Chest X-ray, PA view. Patient: 42 years old, sex M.
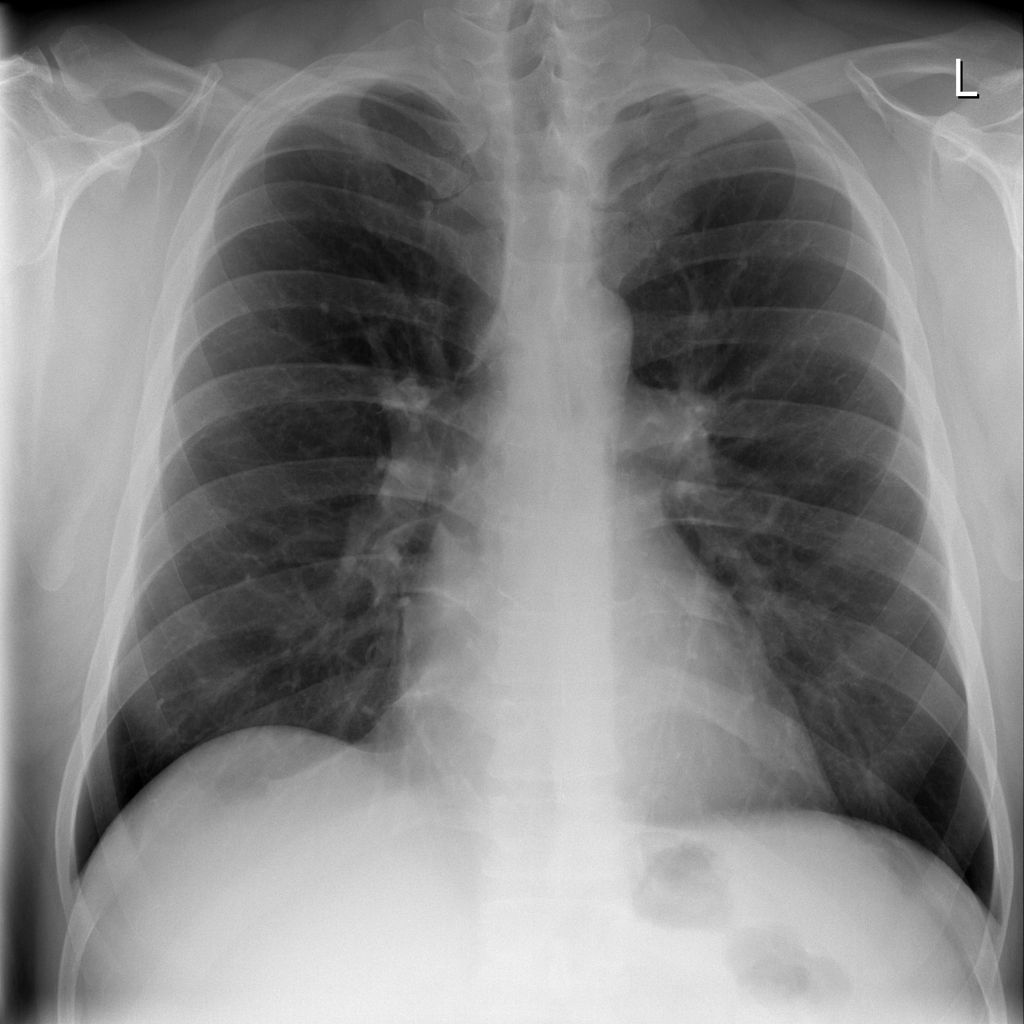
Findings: No Finding